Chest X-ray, PA view. Patient: 37 years old, sex F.
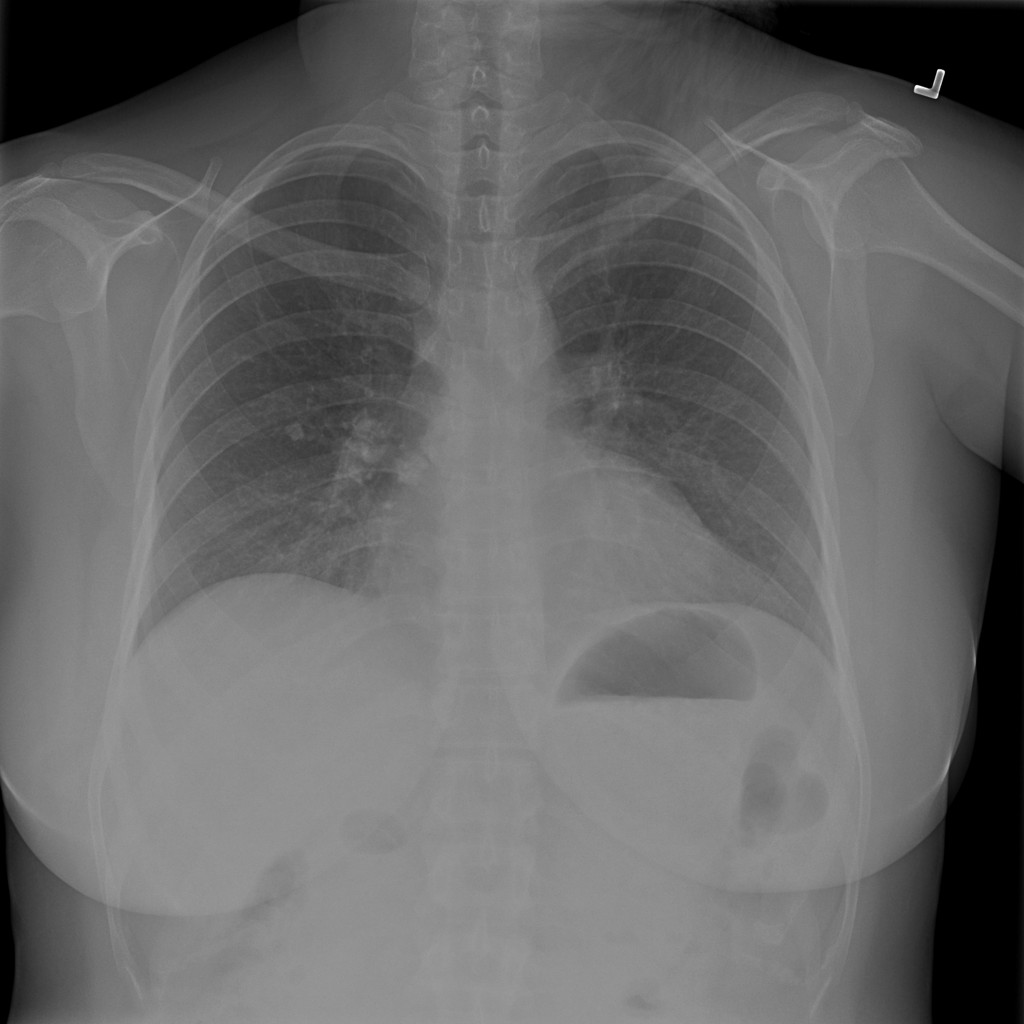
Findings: No Finding